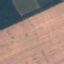
Land use / land cover: AnnualCrop